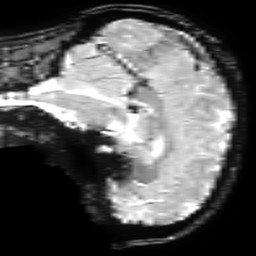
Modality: T2starw
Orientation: sagittal
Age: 28
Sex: male
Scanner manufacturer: ge
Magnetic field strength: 3 T
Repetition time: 0.65 s
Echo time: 0.02 s